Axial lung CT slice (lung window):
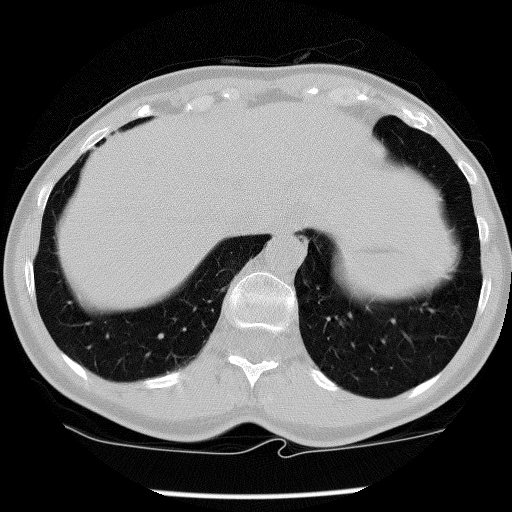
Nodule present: no